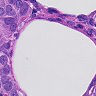
Metastatic tissue present: yes